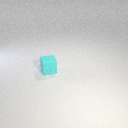
small cyan rubber cube